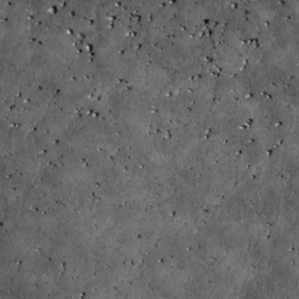
Label: non_frost